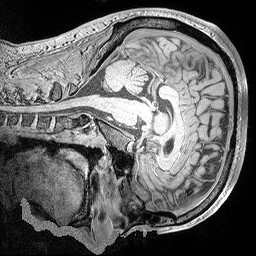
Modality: MP2RAGE
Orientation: sagittal
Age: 29
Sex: male
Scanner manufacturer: siemens
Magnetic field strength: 3 T
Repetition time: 5 s
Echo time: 0.00298 s